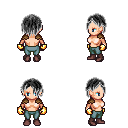
a pixel art fantasy rpg character, female body template, human, light skin, leather shoulder armor, teal pants, gray bangs hairstyle, gold gloves, maroon shoes, four views (front, back, left, right), 2x2 character sprite sheet, small pixel art, hard edges, no anti-aliasing